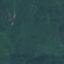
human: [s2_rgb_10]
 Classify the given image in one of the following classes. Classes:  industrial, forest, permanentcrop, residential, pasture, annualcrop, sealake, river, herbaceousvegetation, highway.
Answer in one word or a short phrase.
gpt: Forest